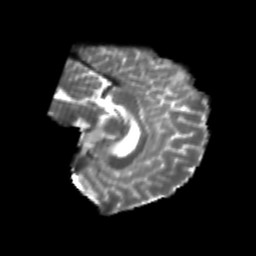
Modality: T2w
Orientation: sagittal
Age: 21
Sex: male
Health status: healthy
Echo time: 0.074 s